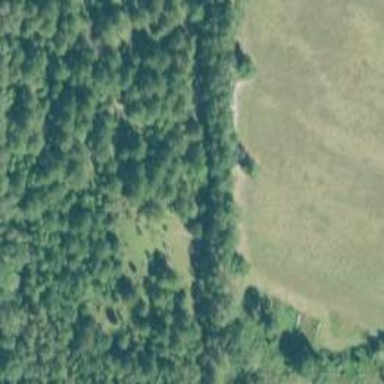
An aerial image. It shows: Needle-leaved woodland.